Field crop: tomato
Growth stage: 1
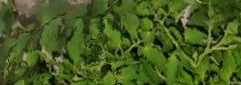
Species: tomato